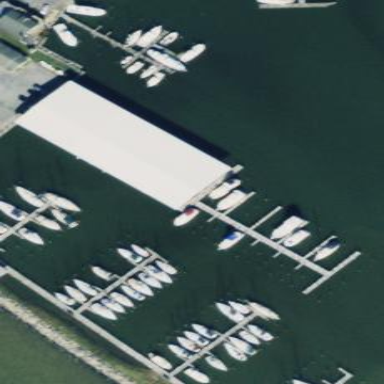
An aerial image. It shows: Boat storage facility under roof.